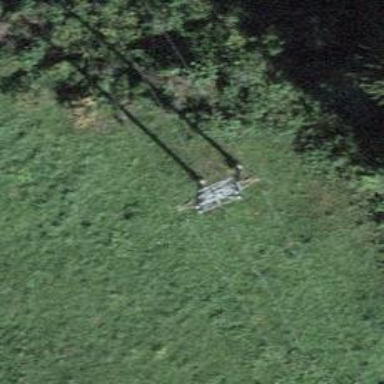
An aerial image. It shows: Power tower.